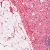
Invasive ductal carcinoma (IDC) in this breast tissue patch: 0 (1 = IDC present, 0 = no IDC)